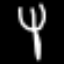
Label: fork